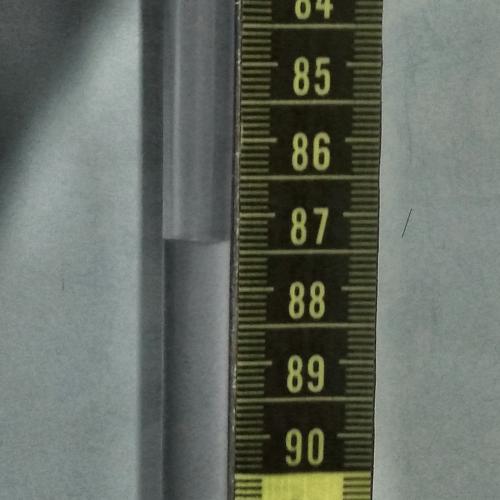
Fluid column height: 87.4 cm